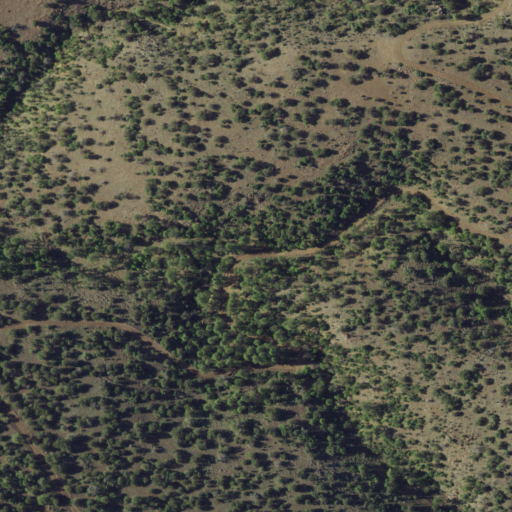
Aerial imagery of valley in New Mexico named Booger Canyon containing evergreen forest and shrub